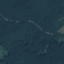
Land use / land cover class: Forest